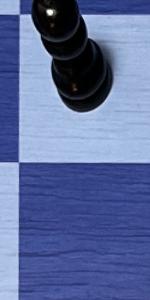
Label: Empty